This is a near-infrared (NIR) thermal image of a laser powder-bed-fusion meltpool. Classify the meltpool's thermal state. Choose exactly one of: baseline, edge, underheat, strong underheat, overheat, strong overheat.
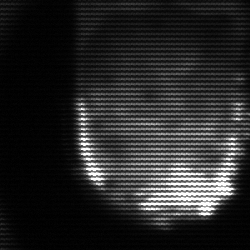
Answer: baseline